Question: I'm trying to link up my report viewer to the data sources, however the dialog box is empty -

I have a file called dsReports.xsd which has data sets that work when I preview data from there.
Anyone know why this could be?
Thanks
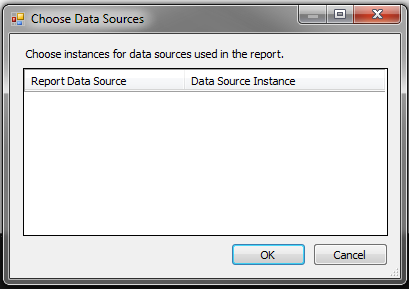
Answer: I have got round this by programatically setting the data source -
'''
var myDataTable = new dsReports.tsPrimaryMondayDataTable();
var myTableAdapter = new dsReportsTableAdapters.tsPrimaryMondayTableAdapter();
myTableAdapter.Fill(myDataTable, Convert.ToDateTime(dtp.Value));
var rds = new ReportDataSource("DataSet1", myDataTable as DataTable);
reportViewer1.LocalReport.DataSources.Clear();
reportViewer1.LocalReport.DataSources.Add(rds);
reportViewer1.RefreshReport();
'''